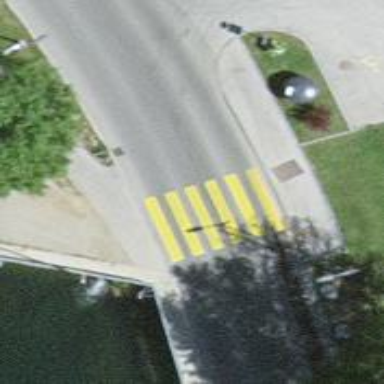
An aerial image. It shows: Marked uncontrolled road crossing.